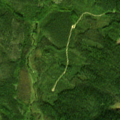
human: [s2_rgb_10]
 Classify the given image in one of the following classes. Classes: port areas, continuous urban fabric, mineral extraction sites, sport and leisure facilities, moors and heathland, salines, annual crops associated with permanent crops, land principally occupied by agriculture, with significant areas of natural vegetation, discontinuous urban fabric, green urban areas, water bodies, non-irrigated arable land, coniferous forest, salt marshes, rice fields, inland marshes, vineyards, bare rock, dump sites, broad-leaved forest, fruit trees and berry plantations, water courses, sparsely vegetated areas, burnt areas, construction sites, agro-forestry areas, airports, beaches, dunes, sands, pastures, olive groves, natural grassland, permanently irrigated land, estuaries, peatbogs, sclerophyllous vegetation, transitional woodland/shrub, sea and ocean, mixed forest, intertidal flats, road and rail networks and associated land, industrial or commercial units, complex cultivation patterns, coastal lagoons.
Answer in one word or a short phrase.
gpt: coniferous forest, transitional woodland/shrub